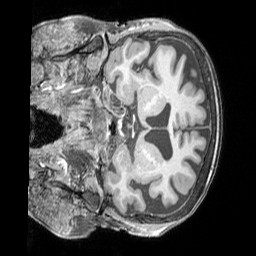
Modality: T1w
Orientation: coronal
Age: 64
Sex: female
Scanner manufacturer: siemens
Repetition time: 2.3 s
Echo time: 0.00226 s